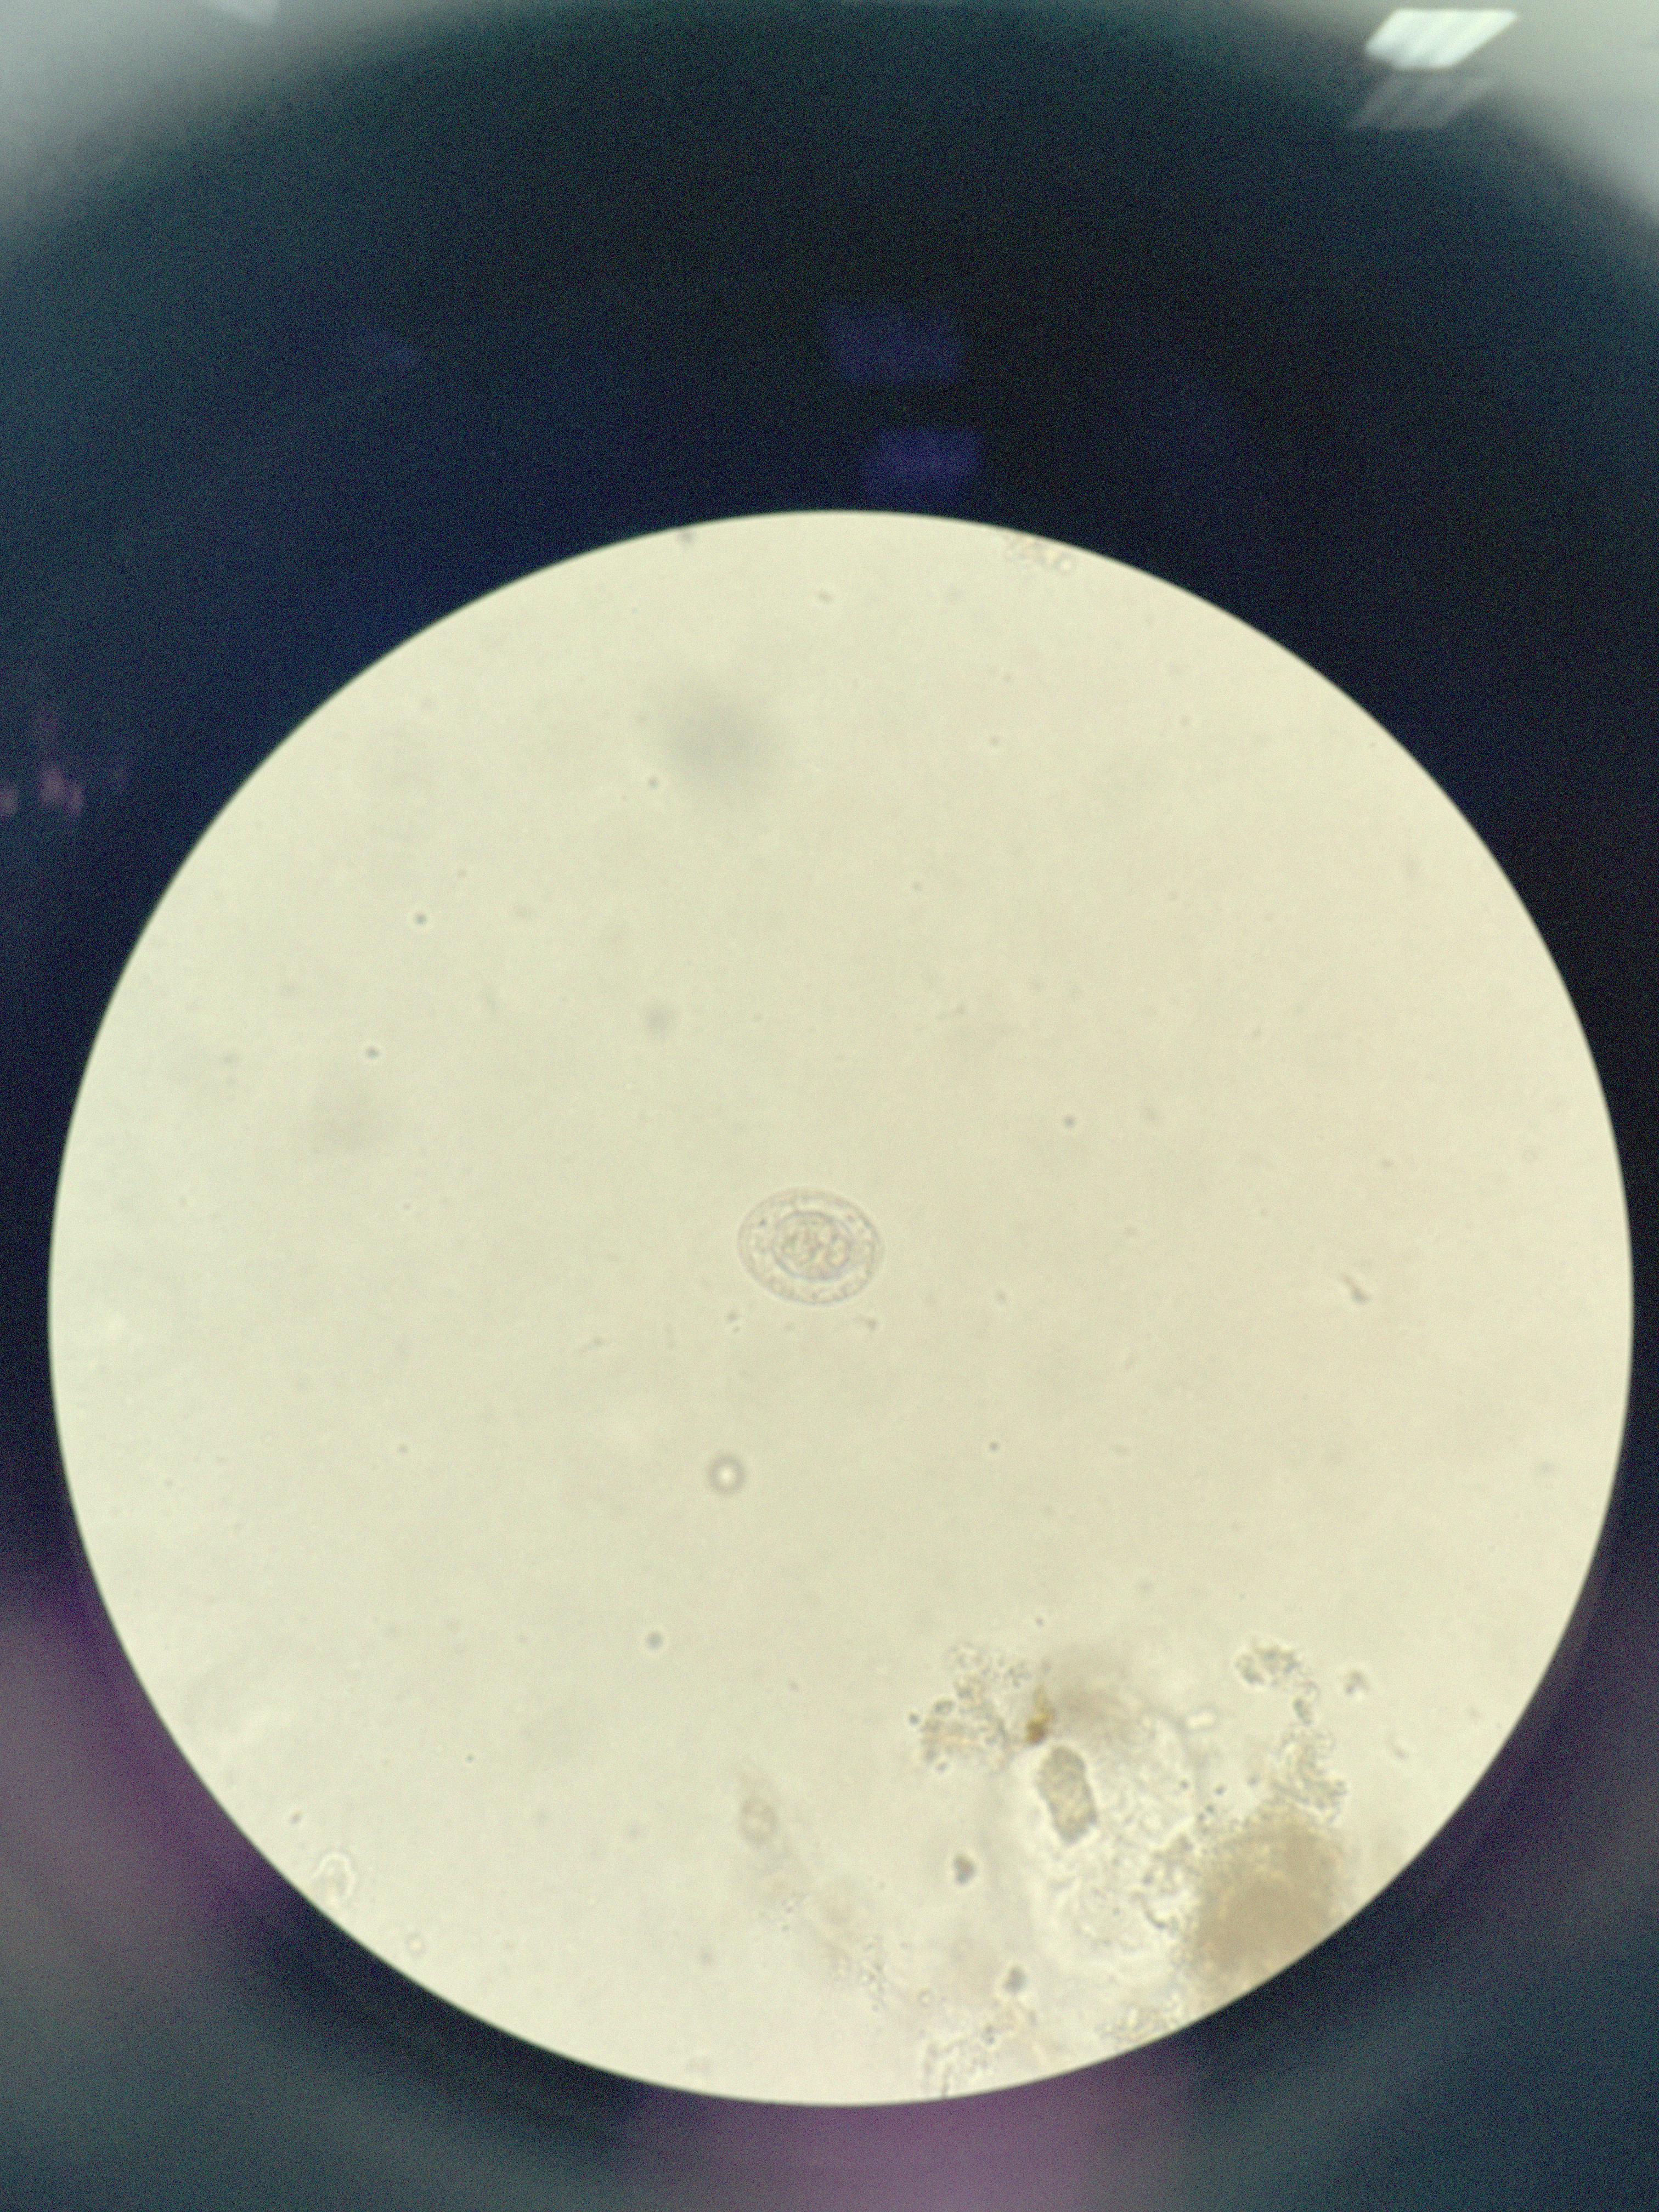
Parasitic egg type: Hymenolepis nana